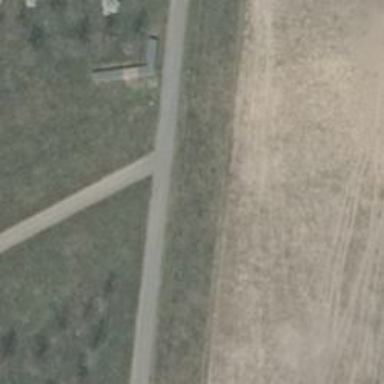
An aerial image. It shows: Compacted path road.